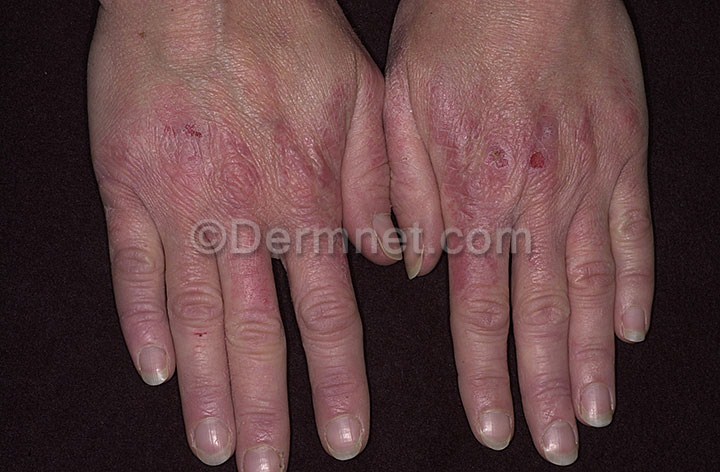
Disease: Exanthems and Drug Eruptions